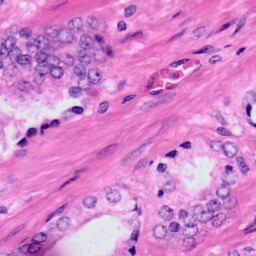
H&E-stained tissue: Prostate